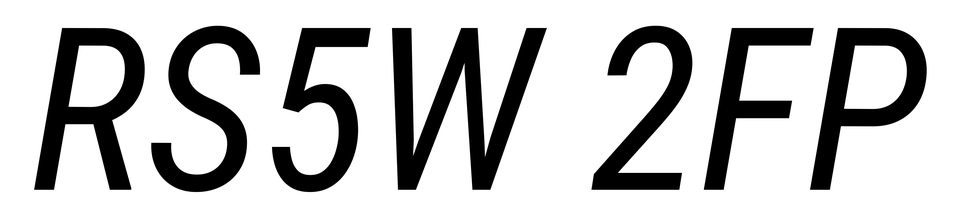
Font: Roboto-Italic_Condensed_Italic